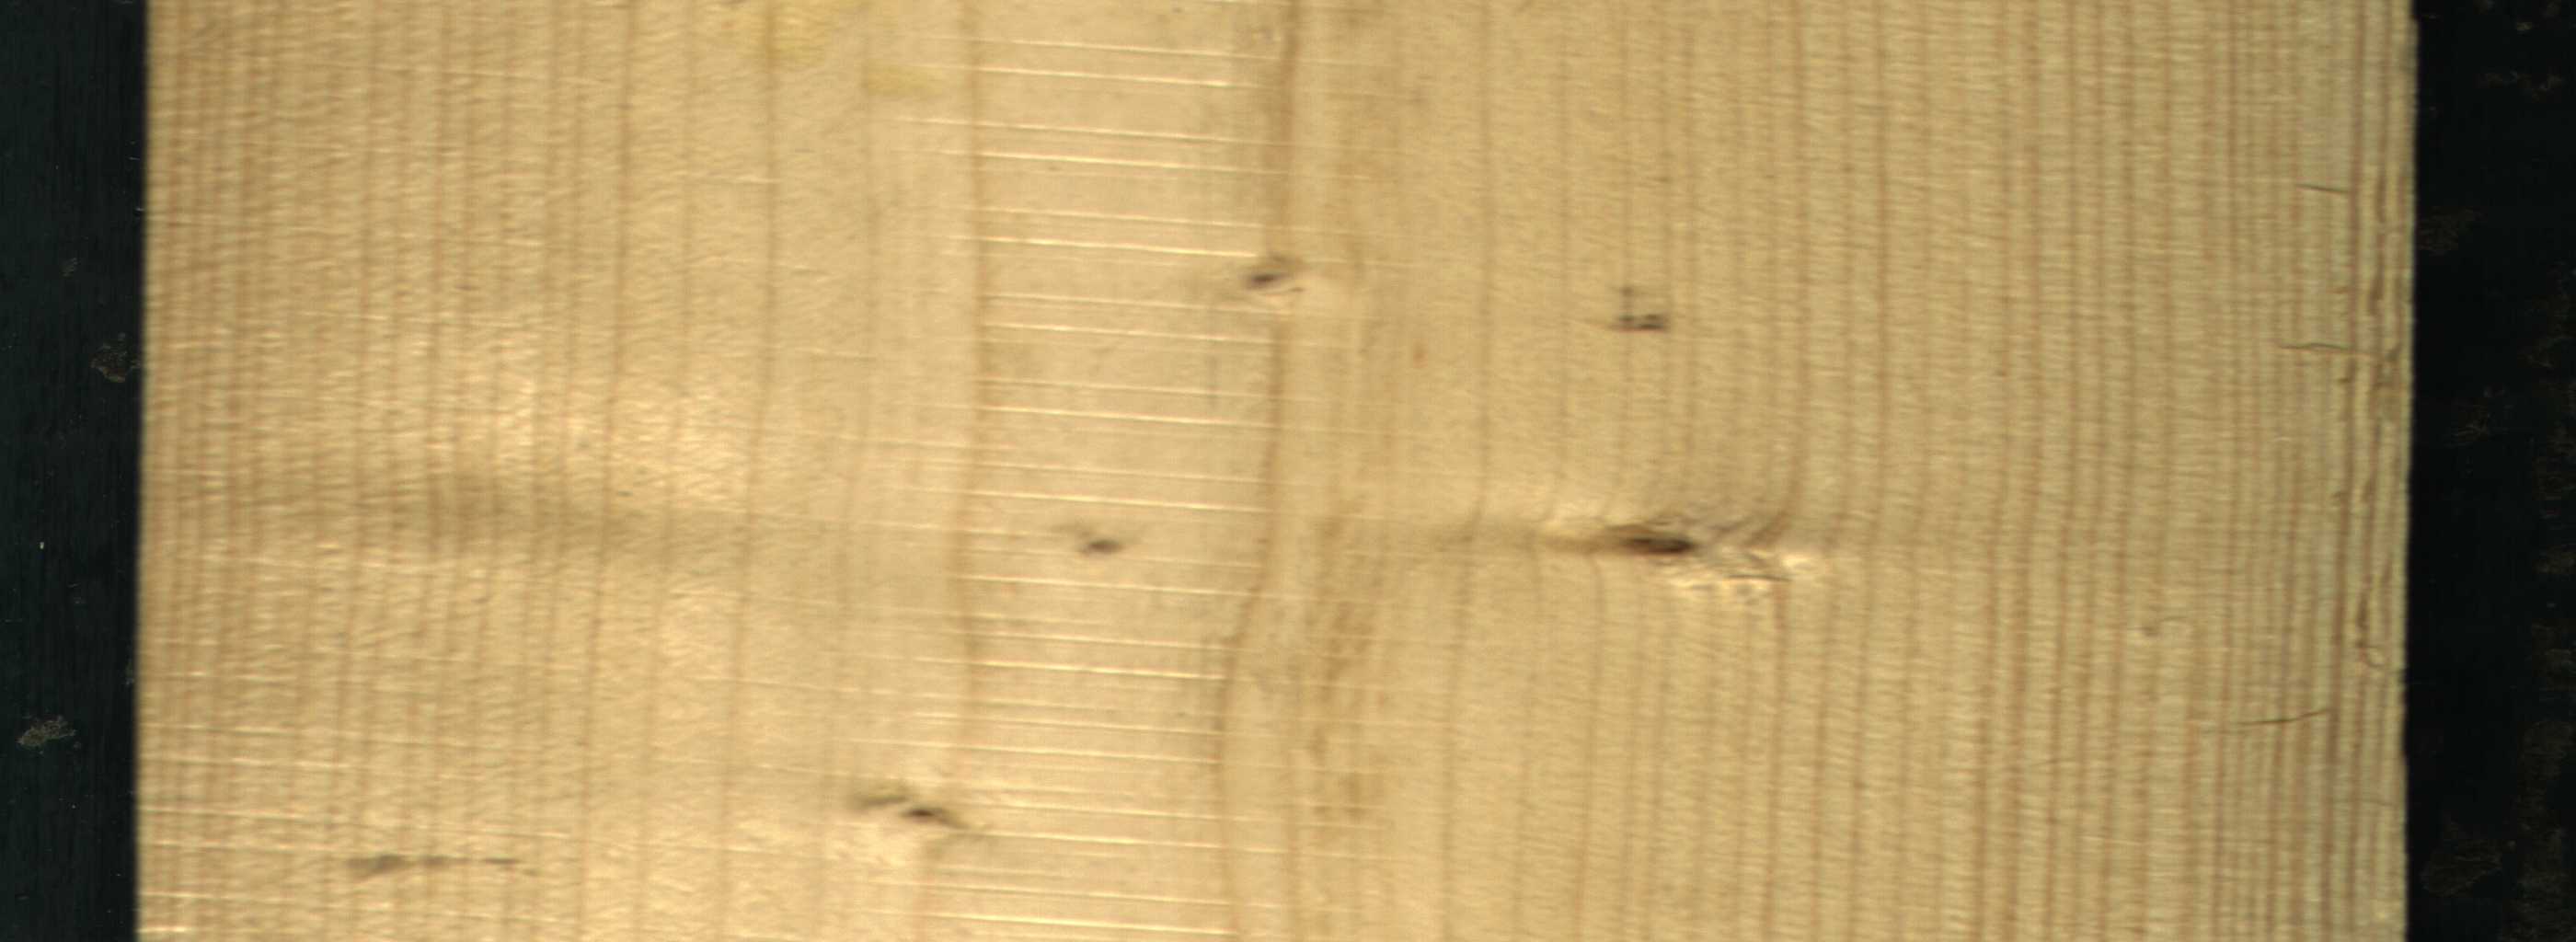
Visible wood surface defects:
Live_Knot
Live_Knot
Live_Knot
Live_Knot